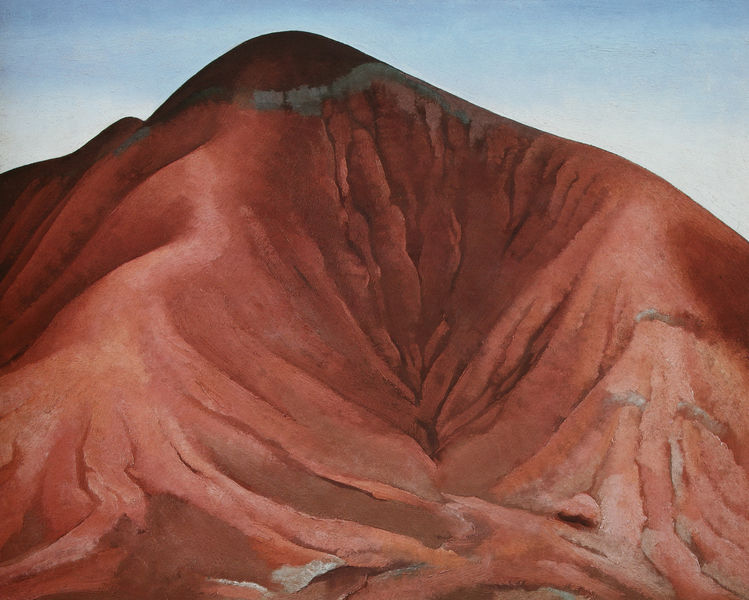
Titel: Small purple Hills
Künstler: Georgia O'Keeffe
Institution: Im Besitz der Künstlerin
Schlagwörter: berg, blau, felsen, fuß, gemälde, himmel, schatten, weiß, wolken, aquarell, grün, landschaft, sand, braun, frau, grau, hintergrund, licht, schwarz, rose, rot, tuch, symbolismus, falten, erde, flusslauf, hügel, natur, sonne, decke, rosa, tal, ton, schwung, abhang, furchen, abstrakt, einschnitt, gebirge, gipfel, hang, modern, risse, wüste, formen, kahl, muren, schlucht, weiblich, erotik, scham, scheide, vagina, surrealismus, blut, helligkeit, vulkan, form, täler, stilisiert, organisch, wellig, rotbraun, rötlich, kluft, bergrücken, grat, rotton, zentrierung, klamm, zerklüftet, rottöne, zeichnnung, klüfte, spalt, bergkuppe, mure, keeffe, bergkuppen, ausläufer, o'eeffe, georgia, o´keeffe, georgia o'eeffe, vulva, air brush, ausformungen, baranco, bergjoch, durchblutet, einbuchtungen, georgia o'effee, zweideutigkeit